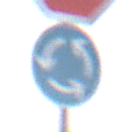
Verkehrszeichen: Kreisverkehr
Zusatzzeichen oben: Stop
Umgebung: Outdoor, Nature
Tageszeit: SunriseSunset
Wetter: Clear
Licht: Natural
Jahreszeit: NotSpecified
Kontrast: LowContrast